Interaction volume radius: 5 \u00c5
Interaction volume height: 10 \u00c5
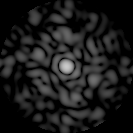
Disorder parameter: 0.8754